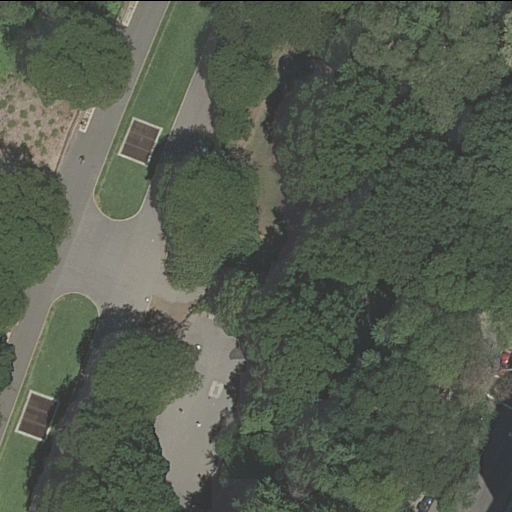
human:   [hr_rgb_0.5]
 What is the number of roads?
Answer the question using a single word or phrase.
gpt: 4

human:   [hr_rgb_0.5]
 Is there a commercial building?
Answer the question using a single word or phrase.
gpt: no

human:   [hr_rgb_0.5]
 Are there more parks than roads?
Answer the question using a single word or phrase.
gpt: no

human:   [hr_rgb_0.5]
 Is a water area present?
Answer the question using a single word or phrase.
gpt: no

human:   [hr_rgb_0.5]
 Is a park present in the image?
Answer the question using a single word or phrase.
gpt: yes

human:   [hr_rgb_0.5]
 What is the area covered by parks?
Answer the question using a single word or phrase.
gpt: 434m2

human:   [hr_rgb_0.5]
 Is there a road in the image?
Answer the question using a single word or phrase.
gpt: yes

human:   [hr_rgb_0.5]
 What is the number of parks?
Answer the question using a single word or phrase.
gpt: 1

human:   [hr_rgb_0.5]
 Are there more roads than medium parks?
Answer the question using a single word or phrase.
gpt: yes

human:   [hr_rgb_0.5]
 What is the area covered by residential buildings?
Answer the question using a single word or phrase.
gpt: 0m2

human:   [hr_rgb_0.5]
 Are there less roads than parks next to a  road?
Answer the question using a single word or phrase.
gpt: no

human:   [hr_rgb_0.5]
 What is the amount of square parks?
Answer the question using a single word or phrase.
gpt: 0

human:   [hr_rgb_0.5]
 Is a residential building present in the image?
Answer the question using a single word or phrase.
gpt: no

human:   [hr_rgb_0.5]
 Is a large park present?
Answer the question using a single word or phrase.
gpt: no

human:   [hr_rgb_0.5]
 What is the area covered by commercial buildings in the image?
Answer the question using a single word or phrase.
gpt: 0m2

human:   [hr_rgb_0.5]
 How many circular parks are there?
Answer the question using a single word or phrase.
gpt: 0

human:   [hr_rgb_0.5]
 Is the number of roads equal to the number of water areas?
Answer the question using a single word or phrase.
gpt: no

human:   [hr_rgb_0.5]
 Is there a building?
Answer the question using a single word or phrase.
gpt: no

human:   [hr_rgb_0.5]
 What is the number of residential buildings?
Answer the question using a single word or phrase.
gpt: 0

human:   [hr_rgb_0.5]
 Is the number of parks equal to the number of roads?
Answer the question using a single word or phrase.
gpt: no

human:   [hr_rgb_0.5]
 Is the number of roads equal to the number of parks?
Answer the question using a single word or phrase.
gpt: no

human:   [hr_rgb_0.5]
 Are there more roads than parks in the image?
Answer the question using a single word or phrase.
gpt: yes

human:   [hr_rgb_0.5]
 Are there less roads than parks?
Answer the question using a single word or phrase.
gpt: no

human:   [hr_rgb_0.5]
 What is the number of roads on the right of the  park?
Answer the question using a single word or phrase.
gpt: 2

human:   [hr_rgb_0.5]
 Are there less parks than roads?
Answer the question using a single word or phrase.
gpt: yes

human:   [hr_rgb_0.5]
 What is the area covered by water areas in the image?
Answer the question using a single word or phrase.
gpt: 0m2

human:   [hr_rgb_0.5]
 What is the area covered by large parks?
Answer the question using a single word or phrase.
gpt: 0m2

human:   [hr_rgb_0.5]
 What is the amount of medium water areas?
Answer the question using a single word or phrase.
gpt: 0

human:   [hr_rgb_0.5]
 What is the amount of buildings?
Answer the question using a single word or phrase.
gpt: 0

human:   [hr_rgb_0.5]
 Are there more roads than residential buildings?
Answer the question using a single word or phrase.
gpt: yes

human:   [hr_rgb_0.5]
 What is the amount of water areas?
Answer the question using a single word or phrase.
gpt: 0

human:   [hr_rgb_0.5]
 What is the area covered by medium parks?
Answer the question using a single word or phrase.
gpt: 434m2

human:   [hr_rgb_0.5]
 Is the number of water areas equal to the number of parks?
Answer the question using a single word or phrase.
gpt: no

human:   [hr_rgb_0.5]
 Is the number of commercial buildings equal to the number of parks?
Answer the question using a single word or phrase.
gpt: no

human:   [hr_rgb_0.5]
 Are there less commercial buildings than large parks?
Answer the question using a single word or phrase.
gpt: no

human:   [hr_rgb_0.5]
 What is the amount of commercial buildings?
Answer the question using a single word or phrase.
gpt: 0

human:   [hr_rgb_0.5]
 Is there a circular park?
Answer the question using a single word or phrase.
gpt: no

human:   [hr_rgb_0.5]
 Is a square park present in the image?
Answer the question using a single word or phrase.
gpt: no

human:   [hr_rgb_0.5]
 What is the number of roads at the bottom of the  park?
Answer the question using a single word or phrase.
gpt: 0

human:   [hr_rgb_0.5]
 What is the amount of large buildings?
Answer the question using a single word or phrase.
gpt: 0

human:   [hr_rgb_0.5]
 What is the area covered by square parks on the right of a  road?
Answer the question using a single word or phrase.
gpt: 0m2

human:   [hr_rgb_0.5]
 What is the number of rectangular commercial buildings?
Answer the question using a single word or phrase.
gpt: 0

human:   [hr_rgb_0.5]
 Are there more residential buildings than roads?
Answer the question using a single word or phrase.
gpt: no

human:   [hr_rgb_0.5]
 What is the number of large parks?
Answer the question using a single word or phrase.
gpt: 0

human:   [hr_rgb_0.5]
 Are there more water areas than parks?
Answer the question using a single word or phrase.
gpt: no

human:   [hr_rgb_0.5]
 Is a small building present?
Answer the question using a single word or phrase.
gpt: no

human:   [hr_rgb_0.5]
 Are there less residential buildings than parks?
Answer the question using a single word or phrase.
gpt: yes

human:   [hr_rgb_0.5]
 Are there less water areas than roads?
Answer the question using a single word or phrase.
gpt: yes

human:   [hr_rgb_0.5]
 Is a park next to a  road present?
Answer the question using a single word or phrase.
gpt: yes

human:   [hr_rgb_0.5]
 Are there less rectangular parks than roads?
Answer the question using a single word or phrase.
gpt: yes

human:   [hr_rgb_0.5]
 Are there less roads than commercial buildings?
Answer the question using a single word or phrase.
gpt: no

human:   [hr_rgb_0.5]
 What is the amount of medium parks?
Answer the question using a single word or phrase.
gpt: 1

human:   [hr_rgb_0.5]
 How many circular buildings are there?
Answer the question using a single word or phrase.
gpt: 0

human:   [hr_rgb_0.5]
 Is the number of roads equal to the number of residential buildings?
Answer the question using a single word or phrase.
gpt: no

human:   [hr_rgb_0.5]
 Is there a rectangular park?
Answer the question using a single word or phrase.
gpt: yes

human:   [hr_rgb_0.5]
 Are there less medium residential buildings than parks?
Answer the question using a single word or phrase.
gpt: yes

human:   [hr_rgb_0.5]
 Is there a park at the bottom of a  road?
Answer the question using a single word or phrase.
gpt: yes

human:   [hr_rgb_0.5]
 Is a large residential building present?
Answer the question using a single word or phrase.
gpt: no

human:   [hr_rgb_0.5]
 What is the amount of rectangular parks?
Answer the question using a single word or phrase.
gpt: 1

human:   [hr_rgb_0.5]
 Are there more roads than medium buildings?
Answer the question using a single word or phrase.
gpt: yes

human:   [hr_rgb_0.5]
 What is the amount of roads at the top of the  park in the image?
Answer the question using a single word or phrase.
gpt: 4

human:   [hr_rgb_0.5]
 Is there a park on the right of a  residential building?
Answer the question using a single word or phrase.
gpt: no

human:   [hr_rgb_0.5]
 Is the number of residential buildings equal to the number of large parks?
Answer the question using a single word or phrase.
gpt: yes

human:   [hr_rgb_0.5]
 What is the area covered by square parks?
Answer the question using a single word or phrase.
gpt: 0m2